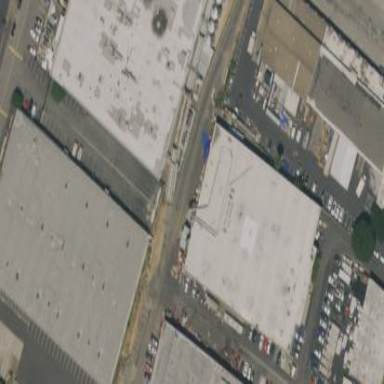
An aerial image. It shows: Warehouse building.